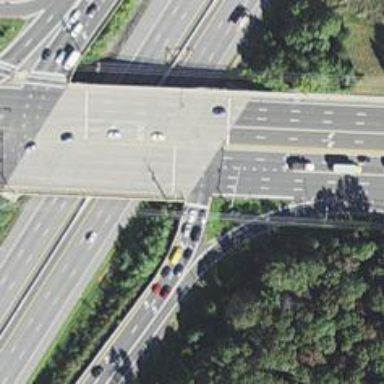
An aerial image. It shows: Primary link highway with asphalt surface.